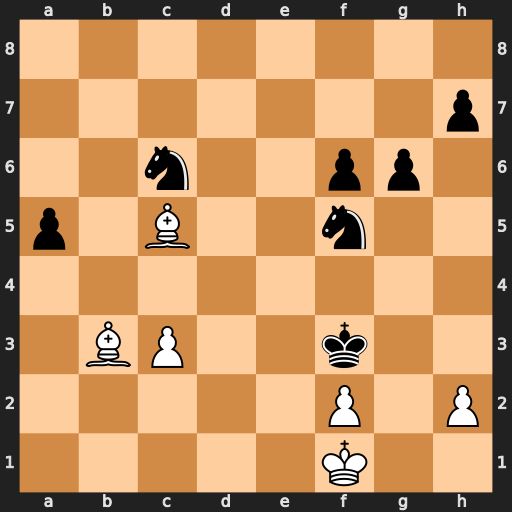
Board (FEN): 8/7p/2n2pp1/p1B2n2/8/1BP2k2/5P1P/5K2
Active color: w
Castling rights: -
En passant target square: -
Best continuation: Bd5+ Kf4 Bxc6